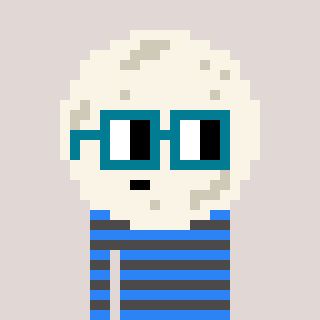
a pixel art character with square dark green glasses, a moon-shaped head and a grayscale-colored body on a warm background